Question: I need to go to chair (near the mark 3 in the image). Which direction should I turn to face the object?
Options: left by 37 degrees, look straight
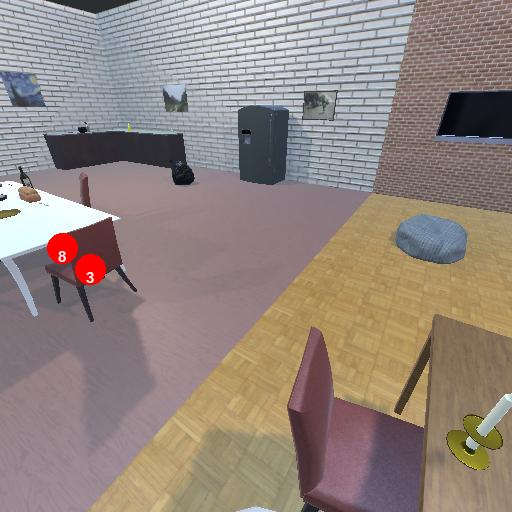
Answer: left by 37 degrees